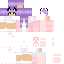
A female human skin with pale skin, wearing blonde long hair dressed in a purple tshirt and pink shorts, featuring a closed mouth.